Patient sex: M
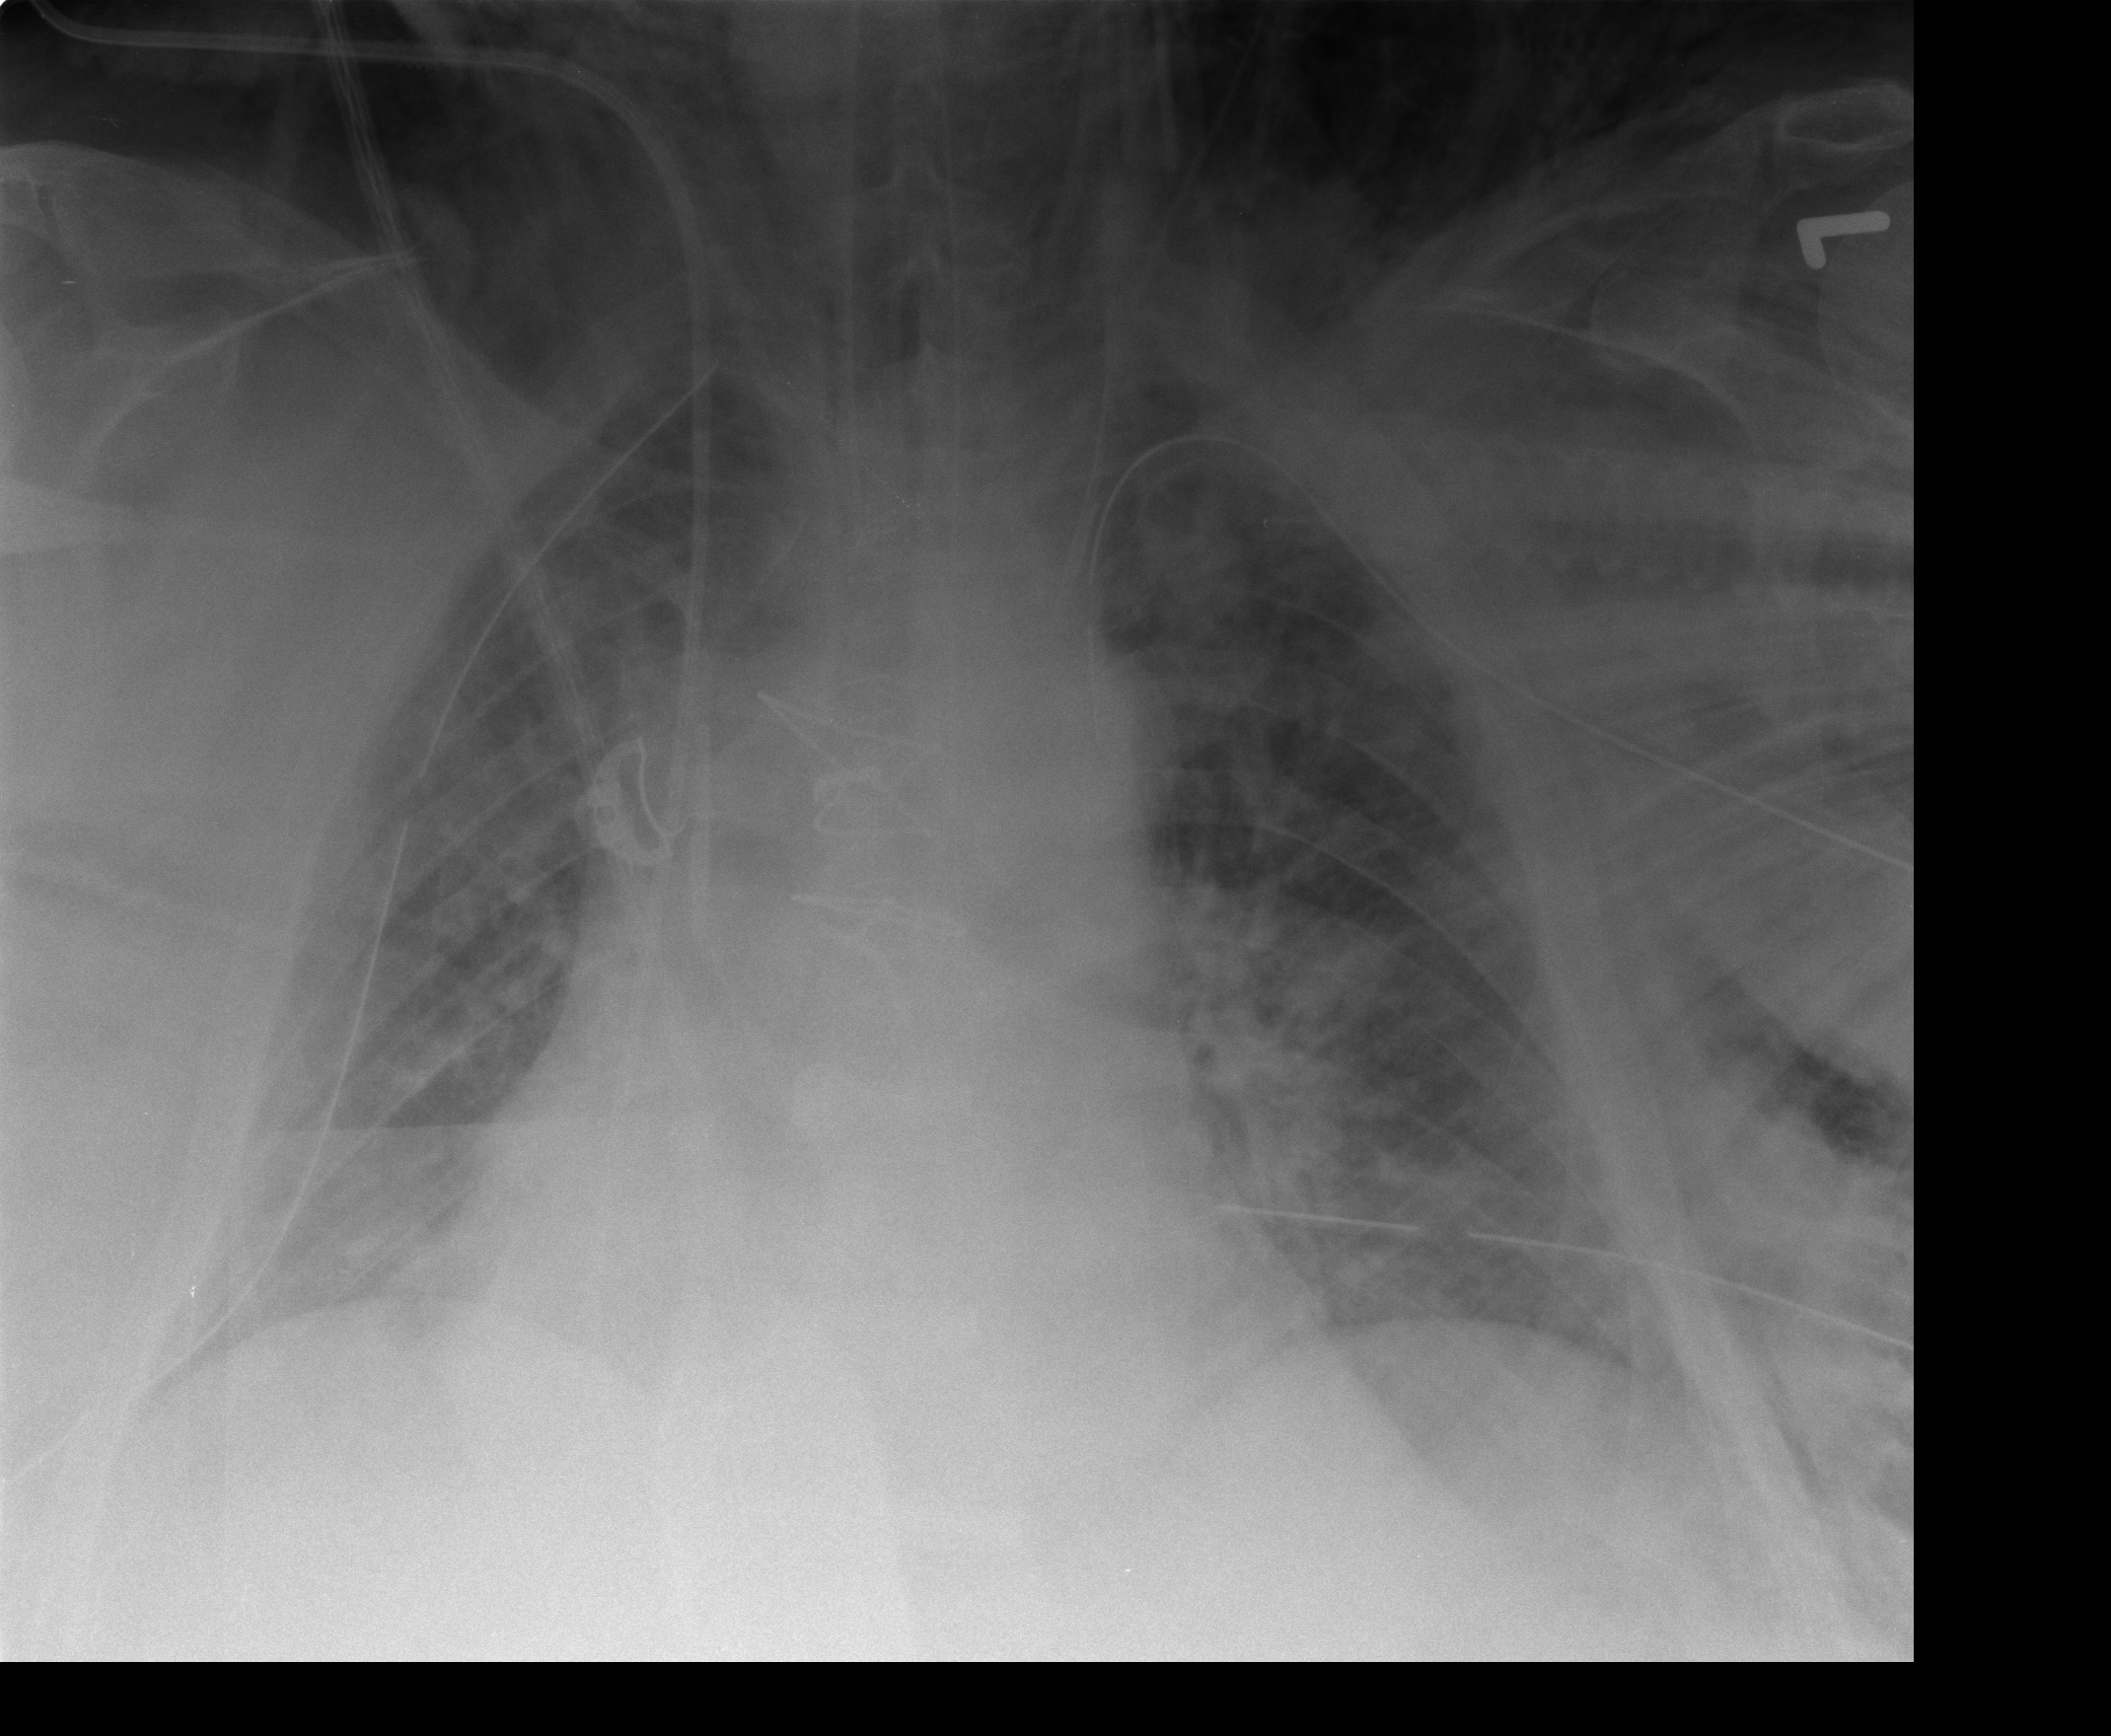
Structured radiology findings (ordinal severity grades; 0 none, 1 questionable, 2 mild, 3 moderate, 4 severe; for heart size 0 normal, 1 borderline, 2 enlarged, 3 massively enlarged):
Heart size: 1
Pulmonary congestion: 2
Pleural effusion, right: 0
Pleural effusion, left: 0
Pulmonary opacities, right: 1
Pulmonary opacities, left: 1
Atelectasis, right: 0
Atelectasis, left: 2